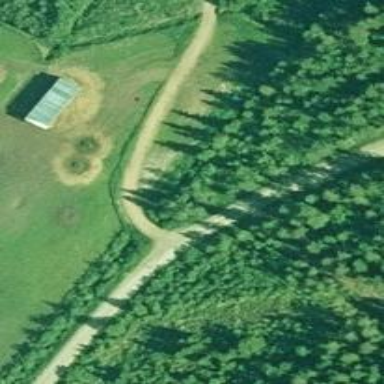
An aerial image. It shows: Unclassified road.